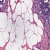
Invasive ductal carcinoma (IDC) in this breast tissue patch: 1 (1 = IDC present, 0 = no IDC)